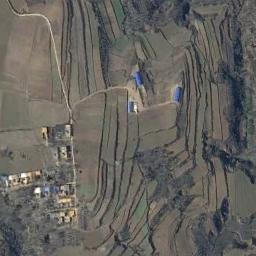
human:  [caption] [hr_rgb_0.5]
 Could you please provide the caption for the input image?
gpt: The bare and green terrace is next to some houses and trees .

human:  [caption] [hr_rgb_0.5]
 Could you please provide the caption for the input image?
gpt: There are several houses in a large layer of brown and green mixed terraces .

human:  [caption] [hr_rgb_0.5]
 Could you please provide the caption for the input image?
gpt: There are many buildings of different shapes and sizes on the terrace .

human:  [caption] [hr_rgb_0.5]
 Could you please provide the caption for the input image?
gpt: Most terraces are planted with crops .

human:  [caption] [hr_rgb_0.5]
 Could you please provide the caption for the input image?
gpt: There are some buildings beside the terraces .